Interaction volume radius: 5 \u00c5
Interaction volume height: 10 \u00c5
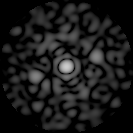
Disorder parameter: 0.788